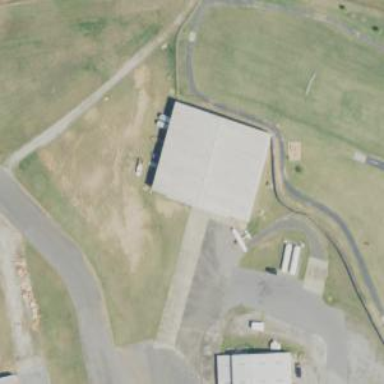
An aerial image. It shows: Hangar at the airport.